Question: Hi is there a simple F# REPL for VS 2012, so I don't have to create a project, for simple calculations I can make on the fly?
I feel like having a tab or toolbox for it docked as one as the following tabs:

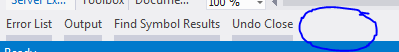
Answer: You can do this via the <URL> in Visual Studio.
This is available from 'View'->'Other Windows'->'F# Interactive', or 'Ctrl+Alt+F' if you have the default Visual Studio key bindings setup.